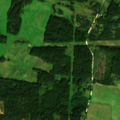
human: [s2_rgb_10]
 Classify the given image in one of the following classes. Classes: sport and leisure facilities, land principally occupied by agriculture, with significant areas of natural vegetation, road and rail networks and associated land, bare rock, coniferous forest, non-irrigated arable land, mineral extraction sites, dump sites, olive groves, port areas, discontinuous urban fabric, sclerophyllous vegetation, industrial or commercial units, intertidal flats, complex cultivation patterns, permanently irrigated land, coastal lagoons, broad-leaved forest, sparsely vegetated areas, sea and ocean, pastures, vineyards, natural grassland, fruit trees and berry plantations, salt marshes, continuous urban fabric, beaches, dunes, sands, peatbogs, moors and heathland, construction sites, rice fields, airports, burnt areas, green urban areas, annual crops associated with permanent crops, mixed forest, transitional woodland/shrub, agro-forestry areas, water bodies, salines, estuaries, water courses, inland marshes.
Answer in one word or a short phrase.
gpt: pastures, land principally occupied by agriculture, with significant areas of natural vegetation, coniferous forest, mixed forest